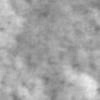
Label: no_change